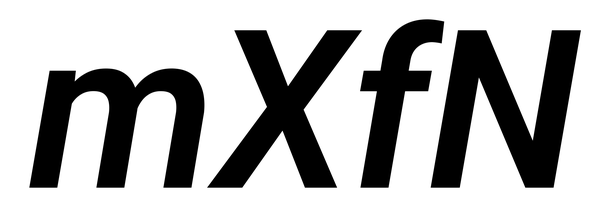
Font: Roboto-Italic_SemiBold_Italic